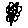
Label: flower